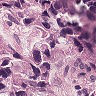
Metastatic tissue present: yes